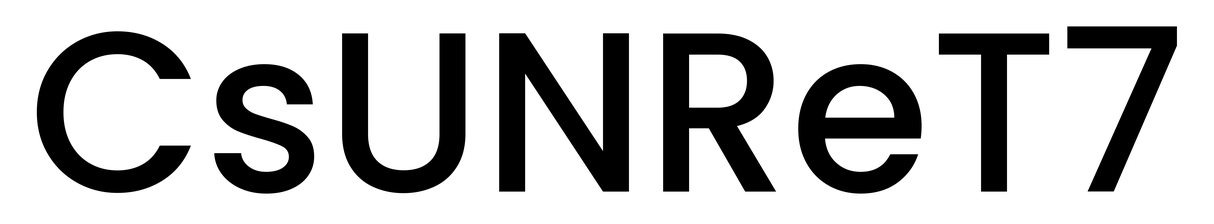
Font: Poppins-Medium